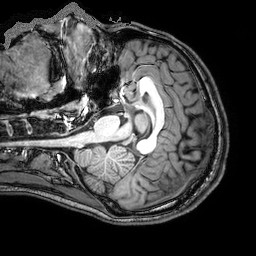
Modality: T1w
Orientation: coronal
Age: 20
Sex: male
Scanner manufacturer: philips
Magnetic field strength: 3 T
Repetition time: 8.099 s
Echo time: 3.697 s